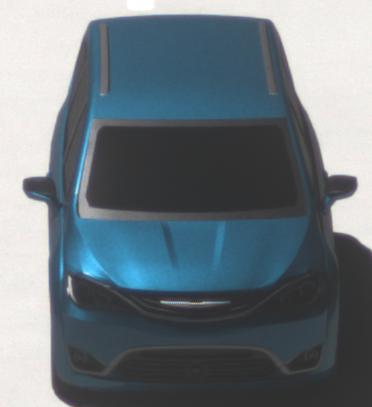
Make: Chrysler
Model: Pacifica
Detailed model: -
Model produced from: 2016
Model produced until: 2020
Doors: 5
Color: blue
Road condition: dry road
Daytime: midday
Contrast: high contrast